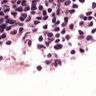
Metastatic tissue present: no